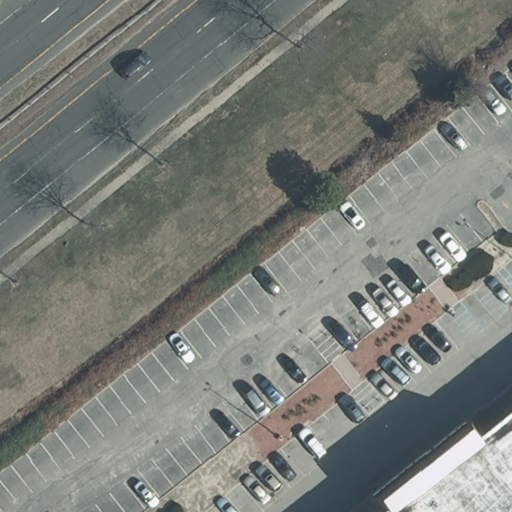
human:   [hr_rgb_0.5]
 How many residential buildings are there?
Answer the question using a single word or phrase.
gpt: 0

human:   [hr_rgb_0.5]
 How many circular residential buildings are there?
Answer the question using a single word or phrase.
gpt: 0

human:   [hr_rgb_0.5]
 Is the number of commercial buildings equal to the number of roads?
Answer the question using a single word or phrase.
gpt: no

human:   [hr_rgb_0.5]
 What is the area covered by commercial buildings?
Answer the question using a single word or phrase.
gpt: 1874m2

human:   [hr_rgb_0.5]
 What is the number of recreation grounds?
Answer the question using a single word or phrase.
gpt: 0

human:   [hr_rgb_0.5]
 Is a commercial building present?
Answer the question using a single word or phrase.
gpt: yes

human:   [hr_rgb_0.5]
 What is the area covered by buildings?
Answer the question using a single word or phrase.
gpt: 1874m2

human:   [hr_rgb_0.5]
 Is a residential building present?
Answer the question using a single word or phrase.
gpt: no

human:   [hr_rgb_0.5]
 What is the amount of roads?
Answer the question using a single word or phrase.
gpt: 3

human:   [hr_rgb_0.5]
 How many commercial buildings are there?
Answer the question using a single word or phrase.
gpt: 1

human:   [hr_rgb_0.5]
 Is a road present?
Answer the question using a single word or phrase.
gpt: yes

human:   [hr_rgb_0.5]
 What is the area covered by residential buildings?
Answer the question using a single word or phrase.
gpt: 0m2

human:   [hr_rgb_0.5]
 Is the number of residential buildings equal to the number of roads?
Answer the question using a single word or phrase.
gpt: no

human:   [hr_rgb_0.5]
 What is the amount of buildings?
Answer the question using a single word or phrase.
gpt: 1

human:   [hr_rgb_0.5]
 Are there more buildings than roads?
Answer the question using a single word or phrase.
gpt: no

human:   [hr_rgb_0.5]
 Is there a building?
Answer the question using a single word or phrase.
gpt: yes

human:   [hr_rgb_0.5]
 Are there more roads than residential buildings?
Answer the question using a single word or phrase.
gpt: yes

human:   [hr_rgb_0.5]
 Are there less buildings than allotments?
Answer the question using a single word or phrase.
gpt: no

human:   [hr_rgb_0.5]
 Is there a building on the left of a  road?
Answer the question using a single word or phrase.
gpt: no

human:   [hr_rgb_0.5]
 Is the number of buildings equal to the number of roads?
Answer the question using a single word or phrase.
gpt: no

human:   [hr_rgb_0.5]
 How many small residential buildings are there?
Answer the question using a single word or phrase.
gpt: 0

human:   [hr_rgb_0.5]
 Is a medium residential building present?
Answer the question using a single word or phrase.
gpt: no

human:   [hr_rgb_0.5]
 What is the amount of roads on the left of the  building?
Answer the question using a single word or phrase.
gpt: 3

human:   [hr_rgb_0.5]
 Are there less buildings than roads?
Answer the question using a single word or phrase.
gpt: yes

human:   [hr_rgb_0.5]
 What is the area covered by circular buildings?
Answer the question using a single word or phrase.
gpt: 0m2

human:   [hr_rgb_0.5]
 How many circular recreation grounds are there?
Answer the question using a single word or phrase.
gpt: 0

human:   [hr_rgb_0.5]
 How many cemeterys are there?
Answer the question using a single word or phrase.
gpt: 0

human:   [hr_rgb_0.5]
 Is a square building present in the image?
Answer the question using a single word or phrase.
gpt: no

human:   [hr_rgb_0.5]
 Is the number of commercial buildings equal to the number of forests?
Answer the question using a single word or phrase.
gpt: no

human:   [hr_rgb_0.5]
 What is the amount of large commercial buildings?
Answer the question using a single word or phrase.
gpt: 1

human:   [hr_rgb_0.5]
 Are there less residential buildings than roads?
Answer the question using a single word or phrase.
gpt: yes

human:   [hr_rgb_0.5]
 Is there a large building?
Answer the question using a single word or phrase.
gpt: yes

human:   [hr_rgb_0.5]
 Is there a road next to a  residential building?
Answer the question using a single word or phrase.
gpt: no

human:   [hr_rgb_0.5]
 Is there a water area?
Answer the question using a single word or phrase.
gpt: no

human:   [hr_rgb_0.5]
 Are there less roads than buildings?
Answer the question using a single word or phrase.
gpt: no

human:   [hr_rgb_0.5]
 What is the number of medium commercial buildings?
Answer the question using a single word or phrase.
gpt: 0

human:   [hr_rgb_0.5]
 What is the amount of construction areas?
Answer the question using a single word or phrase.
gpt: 0

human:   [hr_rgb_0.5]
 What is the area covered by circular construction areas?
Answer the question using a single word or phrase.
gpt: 0m2

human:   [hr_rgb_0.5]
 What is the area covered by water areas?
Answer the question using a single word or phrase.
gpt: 0m2

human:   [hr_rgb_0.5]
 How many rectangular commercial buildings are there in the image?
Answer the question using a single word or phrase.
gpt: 1

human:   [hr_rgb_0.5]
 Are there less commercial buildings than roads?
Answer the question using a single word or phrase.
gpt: yes

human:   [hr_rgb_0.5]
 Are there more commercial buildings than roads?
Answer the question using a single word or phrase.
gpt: no

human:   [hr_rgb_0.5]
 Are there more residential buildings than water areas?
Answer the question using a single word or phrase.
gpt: no

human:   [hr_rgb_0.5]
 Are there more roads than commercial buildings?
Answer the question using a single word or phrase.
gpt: yes

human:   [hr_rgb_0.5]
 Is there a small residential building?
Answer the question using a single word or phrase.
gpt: no

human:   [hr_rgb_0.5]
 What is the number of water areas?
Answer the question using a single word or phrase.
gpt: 0

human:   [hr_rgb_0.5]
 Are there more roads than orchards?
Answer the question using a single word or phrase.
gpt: yes

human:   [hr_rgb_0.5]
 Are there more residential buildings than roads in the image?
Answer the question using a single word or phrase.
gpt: no

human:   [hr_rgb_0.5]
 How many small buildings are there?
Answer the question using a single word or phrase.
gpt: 0

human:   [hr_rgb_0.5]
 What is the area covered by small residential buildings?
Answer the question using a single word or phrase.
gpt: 0m2

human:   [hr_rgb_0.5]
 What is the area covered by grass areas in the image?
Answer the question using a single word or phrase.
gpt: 0m2

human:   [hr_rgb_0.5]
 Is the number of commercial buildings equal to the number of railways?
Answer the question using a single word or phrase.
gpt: no

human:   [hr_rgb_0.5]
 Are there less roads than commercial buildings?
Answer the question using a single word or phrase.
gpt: no

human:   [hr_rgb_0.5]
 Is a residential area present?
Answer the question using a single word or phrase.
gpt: no

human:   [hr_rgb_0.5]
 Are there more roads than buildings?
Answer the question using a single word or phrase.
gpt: yes

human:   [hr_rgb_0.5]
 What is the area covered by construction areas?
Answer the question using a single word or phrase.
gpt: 0m2

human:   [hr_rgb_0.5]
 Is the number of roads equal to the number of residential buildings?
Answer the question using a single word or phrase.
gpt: no

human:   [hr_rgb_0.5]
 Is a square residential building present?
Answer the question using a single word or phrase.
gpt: no

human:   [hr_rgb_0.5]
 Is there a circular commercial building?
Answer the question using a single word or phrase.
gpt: no

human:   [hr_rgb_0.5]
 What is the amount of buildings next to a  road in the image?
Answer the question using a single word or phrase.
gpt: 1

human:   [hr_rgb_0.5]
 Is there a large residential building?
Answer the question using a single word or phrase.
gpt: no

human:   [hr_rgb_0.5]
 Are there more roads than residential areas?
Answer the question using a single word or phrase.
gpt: yes

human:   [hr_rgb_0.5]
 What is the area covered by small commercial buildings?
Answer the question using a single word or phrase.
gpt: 0m2

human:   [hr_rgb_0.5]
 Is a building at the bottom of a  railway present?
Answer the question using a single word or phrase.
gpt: no